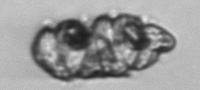
Label: Warnowia